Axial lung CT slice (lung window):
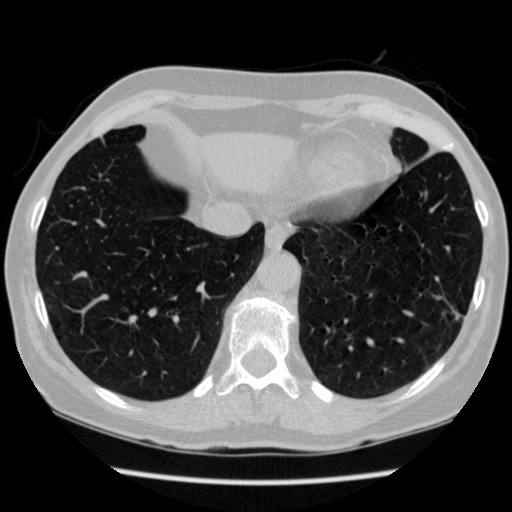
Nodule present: no